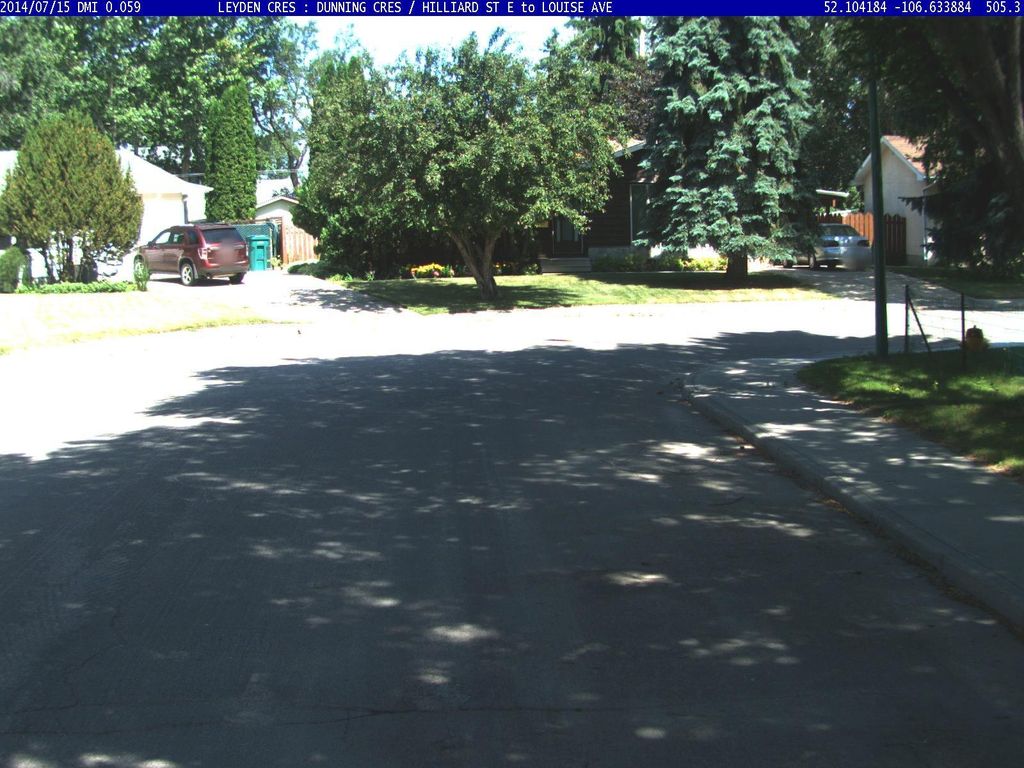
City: saskatoon